Question: I am trying out some very basic grids using 'display: grid'. I have a simple grid with one row, divided into 6 columns. In the HTML I have a div containing the grid, then 6 nested divs containing the 6 items, which should display along one row in 6 columns.
However, instead, they stack on top of each other - why?
This is what it looks like when run:

'''
.gridnav {
display: grid;
/*Gap between columns cells*/
grid-column-gap: 15px;
grid-row-gap: 2px;
/*Padding on left and right edges*/
padding: 0px 10px 0px;
/*Centres items vertically and horizontally*/
align-items: center;
grid-template-columns: 1fr 1fr 1fr 1fr 1fr 1fr;
grid-template-areas: '1 2 3 4 5 6';
}
.navitem1 { grid-area: 1; }
.navitem2 { grid-area: 2; }
.navitem3 { grid-area: 3; }
.navitem4 { grid-area: 4; }
.navitem5 { grid-area: 5; }
.navitem6 { grid-area: 6; }
'''
'''
<div class="gridnav">
<div class="navitem1">1</div>
<div class="navitem2">2</div>
<div class="navitem3">3</div>
<div class="navitem4">4</div>
<div class="navitem5">5</div>
<div class="navitem6">6</div>
</div>
'''
Any ideas most welcome, thanks
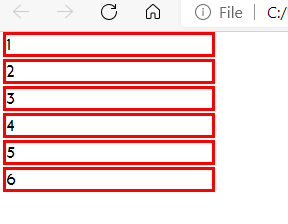
Answer: It seems that grid template areas can't be named integers. Changing them to 'a', 'b', 'c', etc. makes it work.
'''
.gridnav {
display: grid;
/*Gap between columns cells*/
grid-column-gap: 15px;
grid-row-gap: 2px;
/*Padding on left and right edges*/
padding: 0px 10px 0px;
/*Centres items vertically and horizontally*/
align-items: center;
grid-template-columns: 1fr 1fr 1fr 1fr 1fr 1fr;
grid-template-areas: 'a b c d e f';
}
.navitem1 { grid-area: a; }
.navitem2 { grid-area: b; }
.navitem3 { grid-area: c; }
.navitem4 { grid-area: d; }
.navitem5 { grid-area: e; }
.navitem6 { grid-area: f; }
'''
'''
<div class="gridnav">
<div class="navitem1">1</div>
<div class="navitem2">2</div>
<div class="navitem3">3</div>
<div class="navitem4">4</div>
<div class="navitem5">5</div>
<div class="navitem6">6</div>
</div>
'''